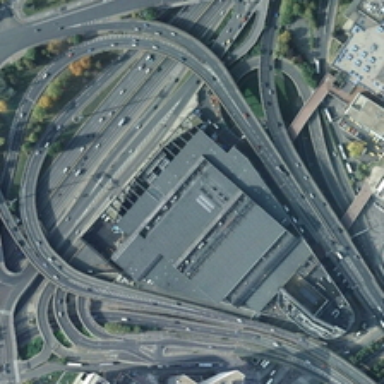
The grey roofed house is surrounded by an overpass .